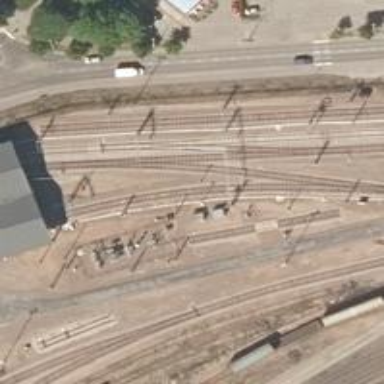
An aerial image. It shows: Wedge is used for the railway derail.